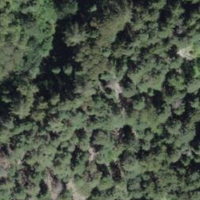
EUNIS habitat code: 44
Species observed at this site:
Populus tremula
Achillea millefolium
Cephalanthera rubra